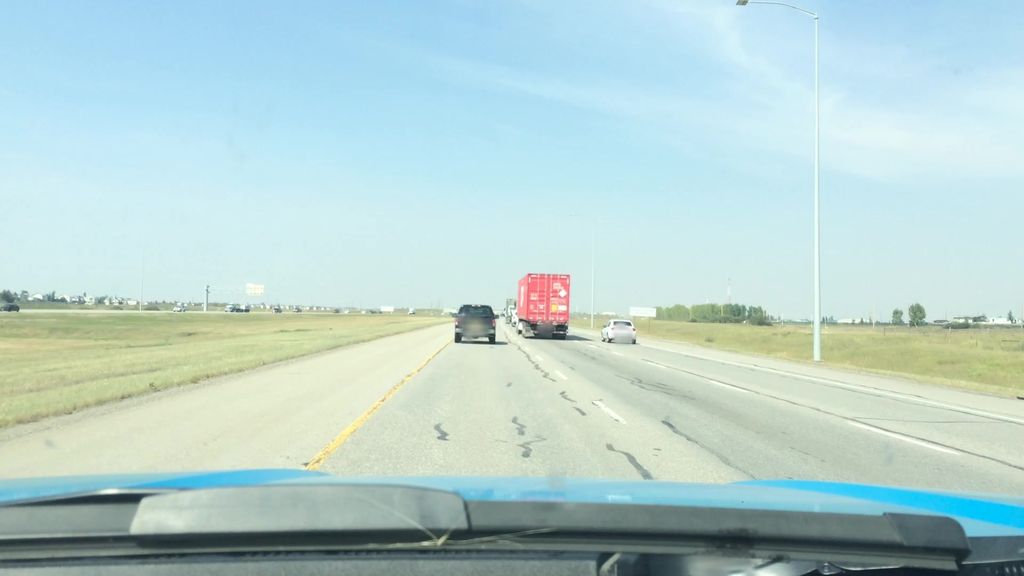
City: calgary